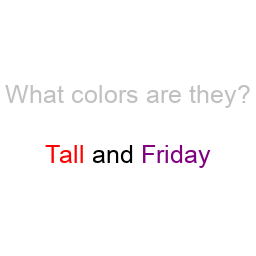
Color: red, purple
Background color: white
Question text color: silver